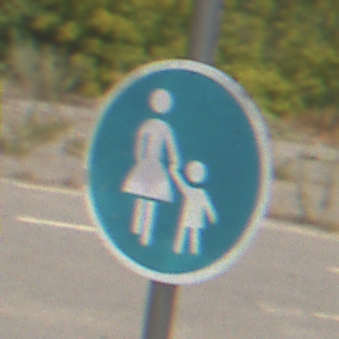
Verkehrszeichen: Gehweg
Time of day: Midday
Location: Outdoor (Suburban)
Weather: PartlyCloudy
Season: Summer
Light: Natural